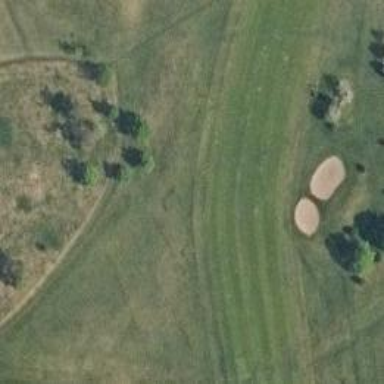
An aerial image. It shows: Golf hole.